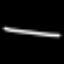
Label: line